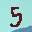
Label: 5